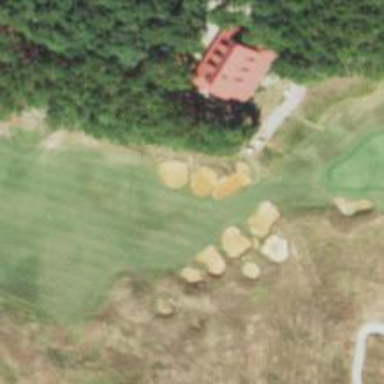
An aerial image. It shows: Golf hole.